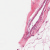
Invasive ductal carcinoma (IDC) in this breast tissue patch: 0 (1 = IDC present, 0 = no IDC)